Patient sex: M
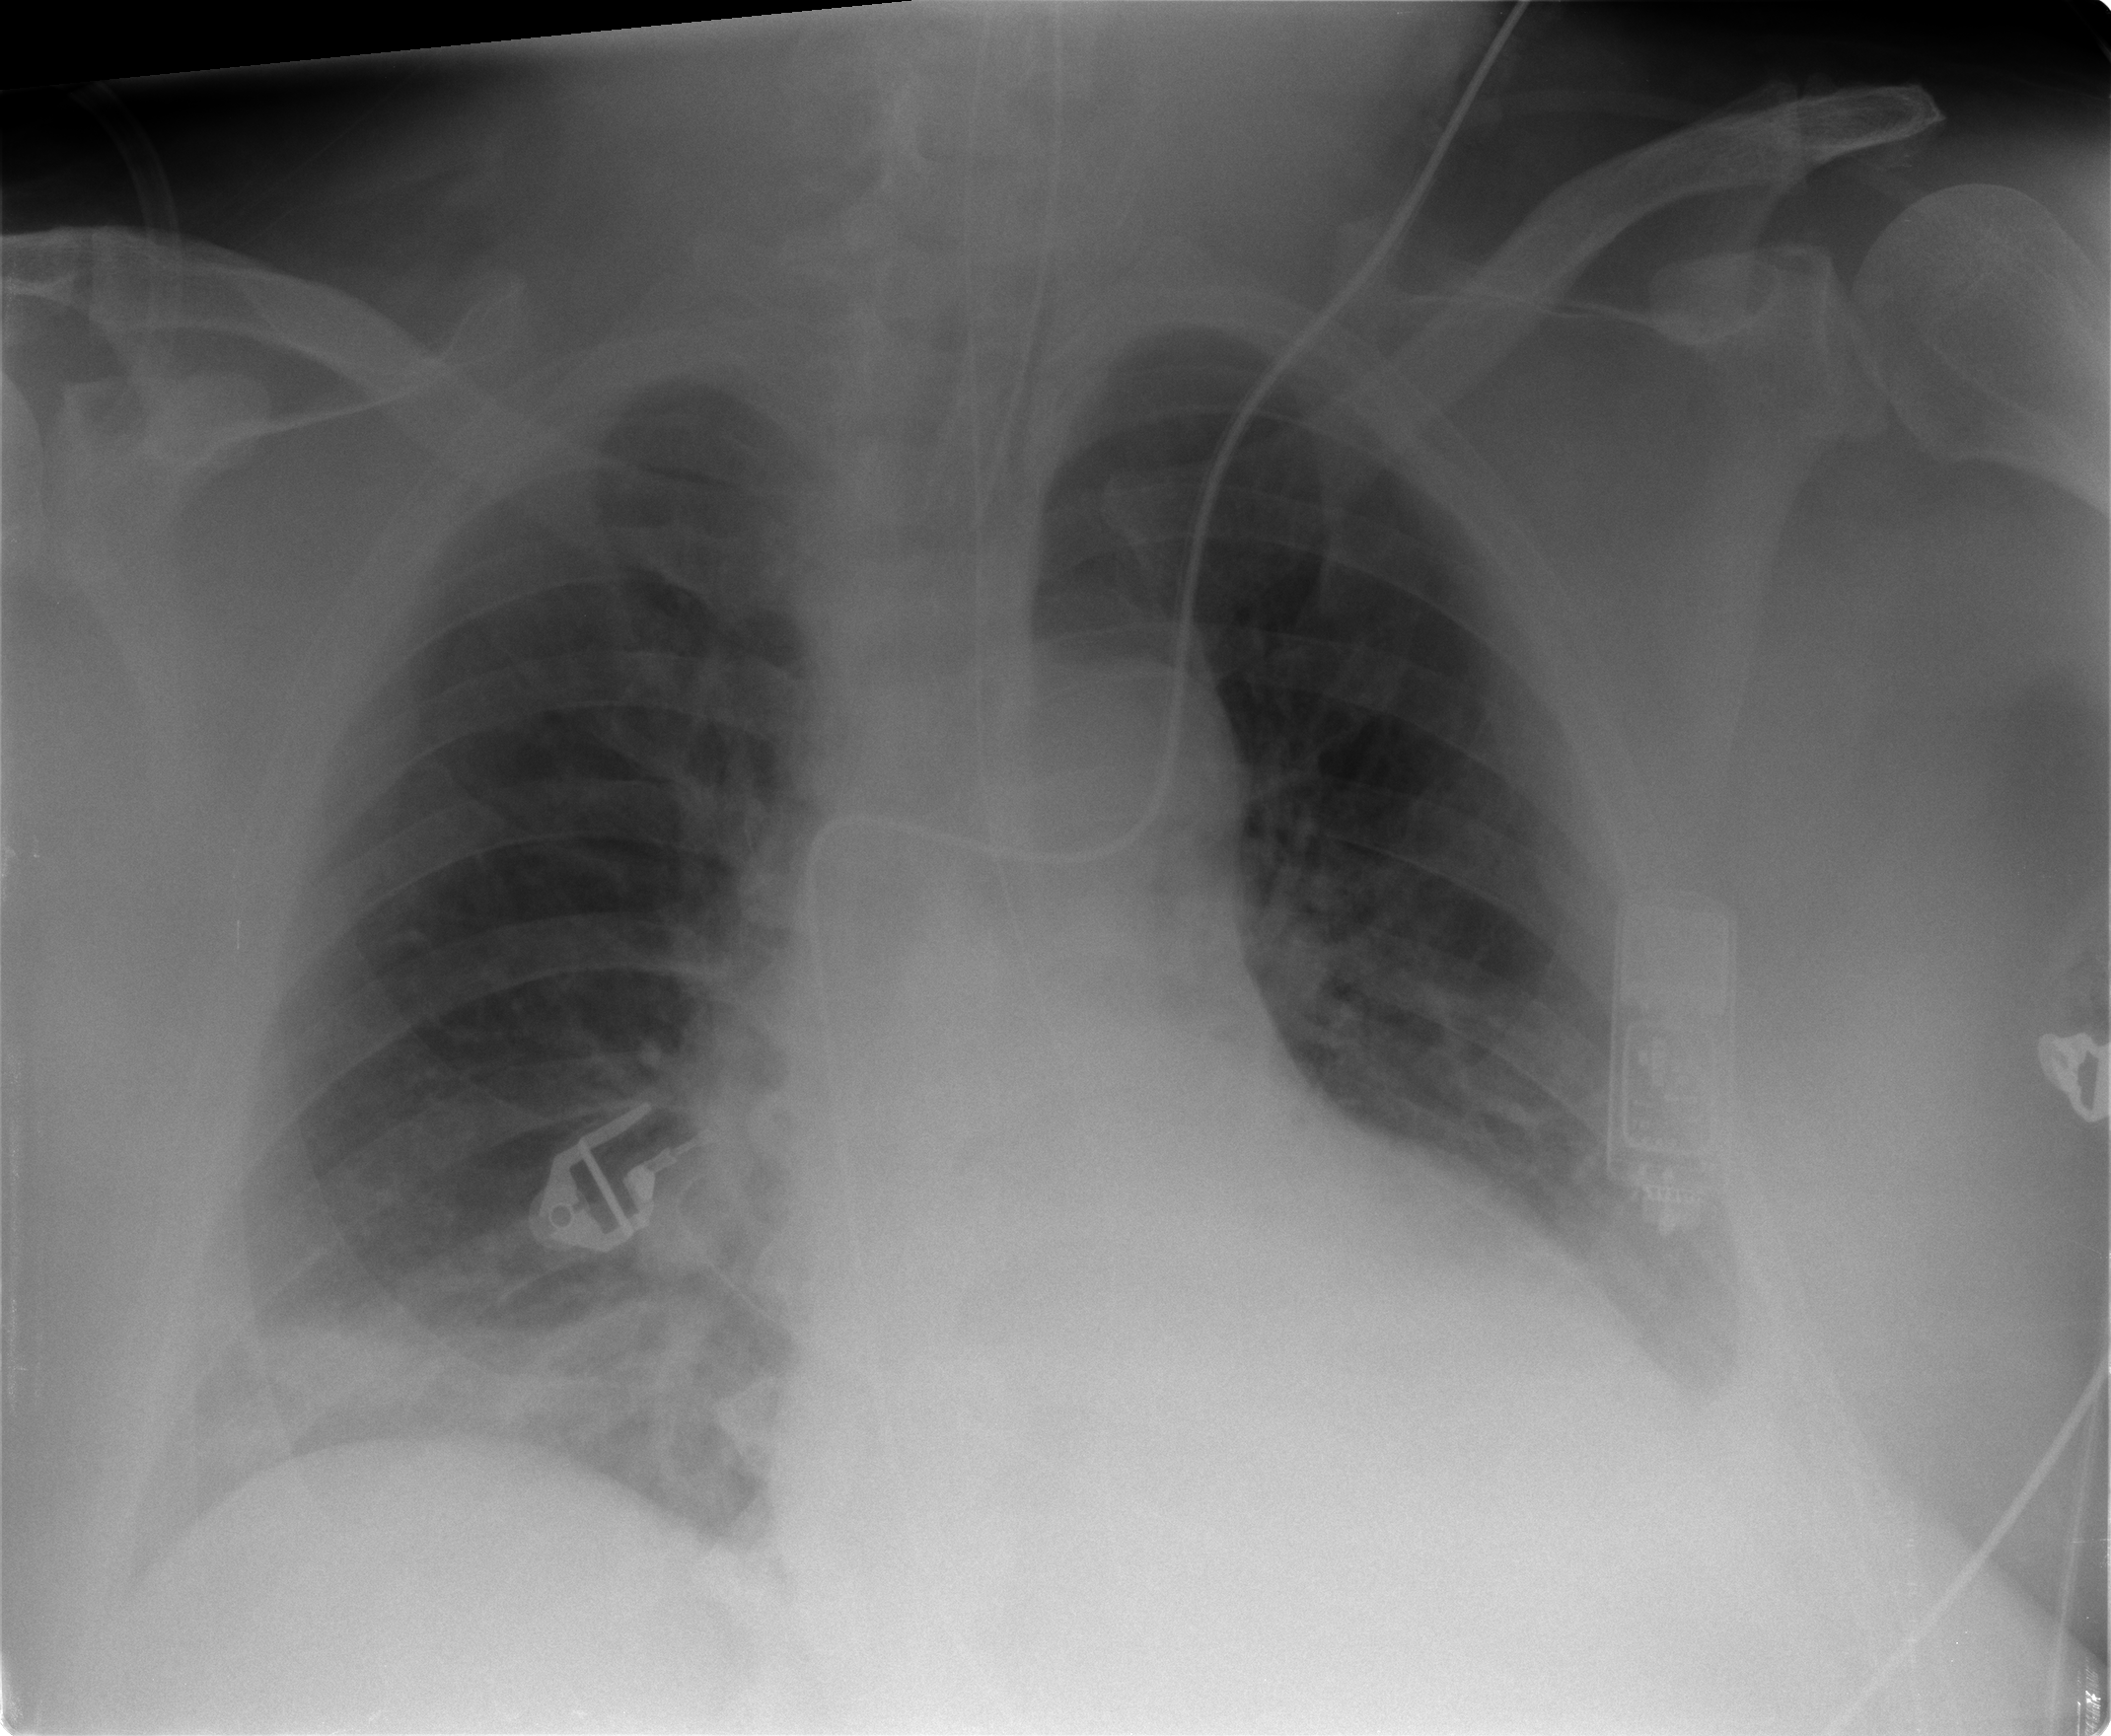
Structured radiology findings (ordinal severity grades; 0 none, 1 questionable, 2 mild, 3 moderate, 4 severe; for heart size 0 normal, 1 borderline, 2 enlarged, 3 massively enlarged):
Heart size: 2
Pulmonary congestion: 0
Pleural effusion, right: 0
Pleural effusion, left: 2
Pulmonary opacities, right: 1
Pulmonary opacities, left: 0
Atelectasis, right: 2
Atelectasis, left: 2